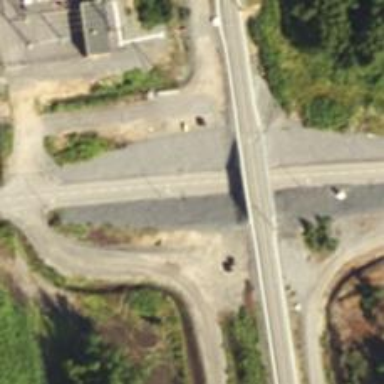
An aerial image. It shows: Bridge carrying railway with continuous electrified contact lines.